Question: Quick one folks. Have a quick look at the code snippet below. I alloc the but I don't release it (commented out). When the method ends, I lose reference to the pointer so it leaks.
Thing is that XCode Instruments doesn't find this leak and I would have thought that it is quite a straightforward case for it to find it. Its not reporting any leaks in my application and yet I found this one myself and its made me a little suspicious.
Am I over looking something or is Instruments rather poor at detecting leaks?
'''
-(UITableViewCell*)newReadOnlyCellWithTitle:(NSString*)title andText:(NSString*)text {
UITableViewCell *cell=[[[UITableViewCell alloc] initWithStyle:UITableViewCellStyleDefault reuseIdentifier:nil] autorelease];
cell.textLabel.text=title;
cell.selectionStyle=UITableViewCellSelectionStyleNone;
cell.backgroundColor=[UIColor whiteColor];
cell.opaque=YES;
UILabel *textLabel=[[UILabel alloc] initWithFrame:CGRectMake(80, 11, 350, 24)];
textLabel.text=text;
textLabel.textColor=[UIColor lightTextColor];
textLabel.font=[UIFont fontWithName:STANDARD_FONT size:16.0];
textLabel.opaque=YES;
textLabel.backgroundColor=[UIColor clearColor];
[cell.contentView addSubview:textLabel];
//[textLabel release]; //<== without the release this should leak, yep?
return cell;
}
'''
output from static analyizer...

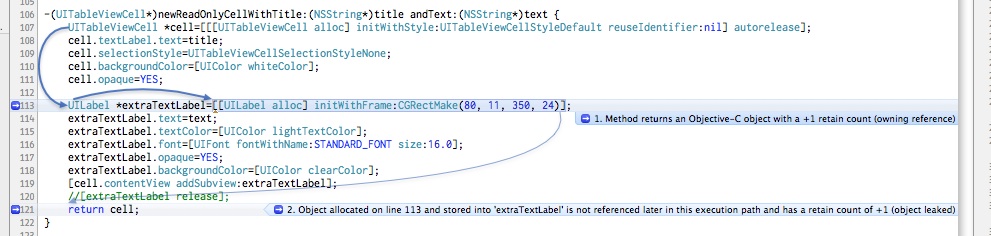
Answer: Instrument's leak detection works by conservatively scanning memory, looking for pointers and building a graph of connections between allocations. If it finds any pointer(s) to an object in memory that can be reached from a global variable or stack variable, then that object cannot be considered leaked.
Instruments does not know the layout or context of a pointer. If you were to malloc(1024) and there happened to be a bunch of pointers in that [recycled] chunk of memory, those would count even though you will never treat those pointers as real references again.
So, no, Leaks can never be 100% accurate. As well, there are far more many ways to leak memory than an actual leak. If you had a global cache, like this:
'''
NSMutableDictionary *myGlobalCache;
'''
And you were to fill that cache but never prune it, that would be an effective memory leak and there is no way that it'll every show up in Instruments.
I wrote up an in depth discussion of <URL>, which is related and may be of interest.